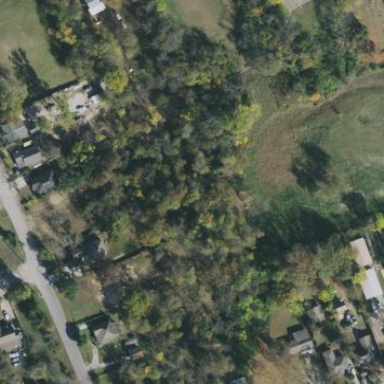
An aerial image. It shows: Grassy plot area designated for zoning.